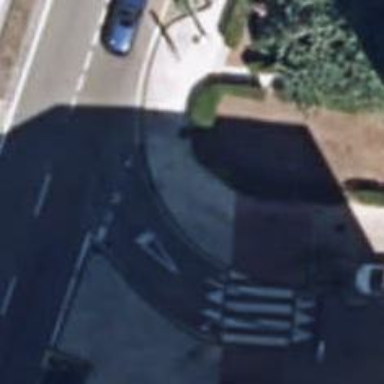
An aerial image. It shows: Road with "give way" sign.